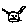
Label: cat